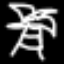
Label: palm tree